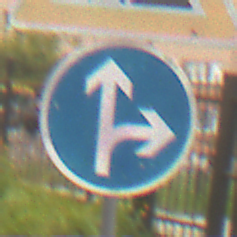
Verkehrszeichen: VorgeschriebeneFahrtrichtungGeradeausOderRechts
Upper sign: Arbeitsstelle
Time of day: MorningAfternoon
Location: Outdoor (Urban)
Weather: Overcast
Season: NotSpecified
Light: Natural